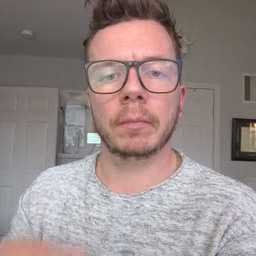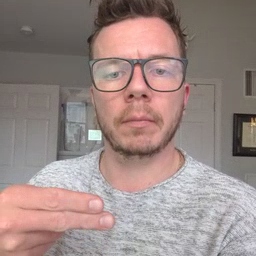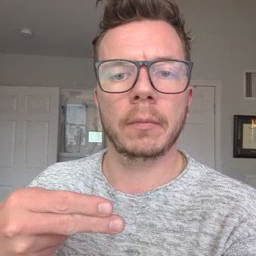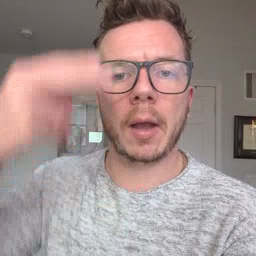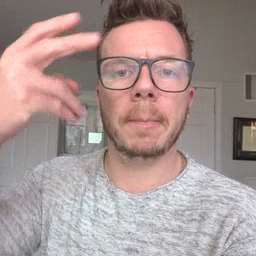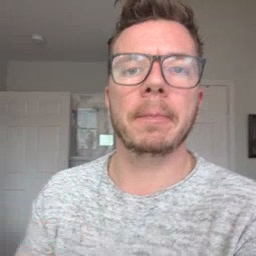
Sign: high